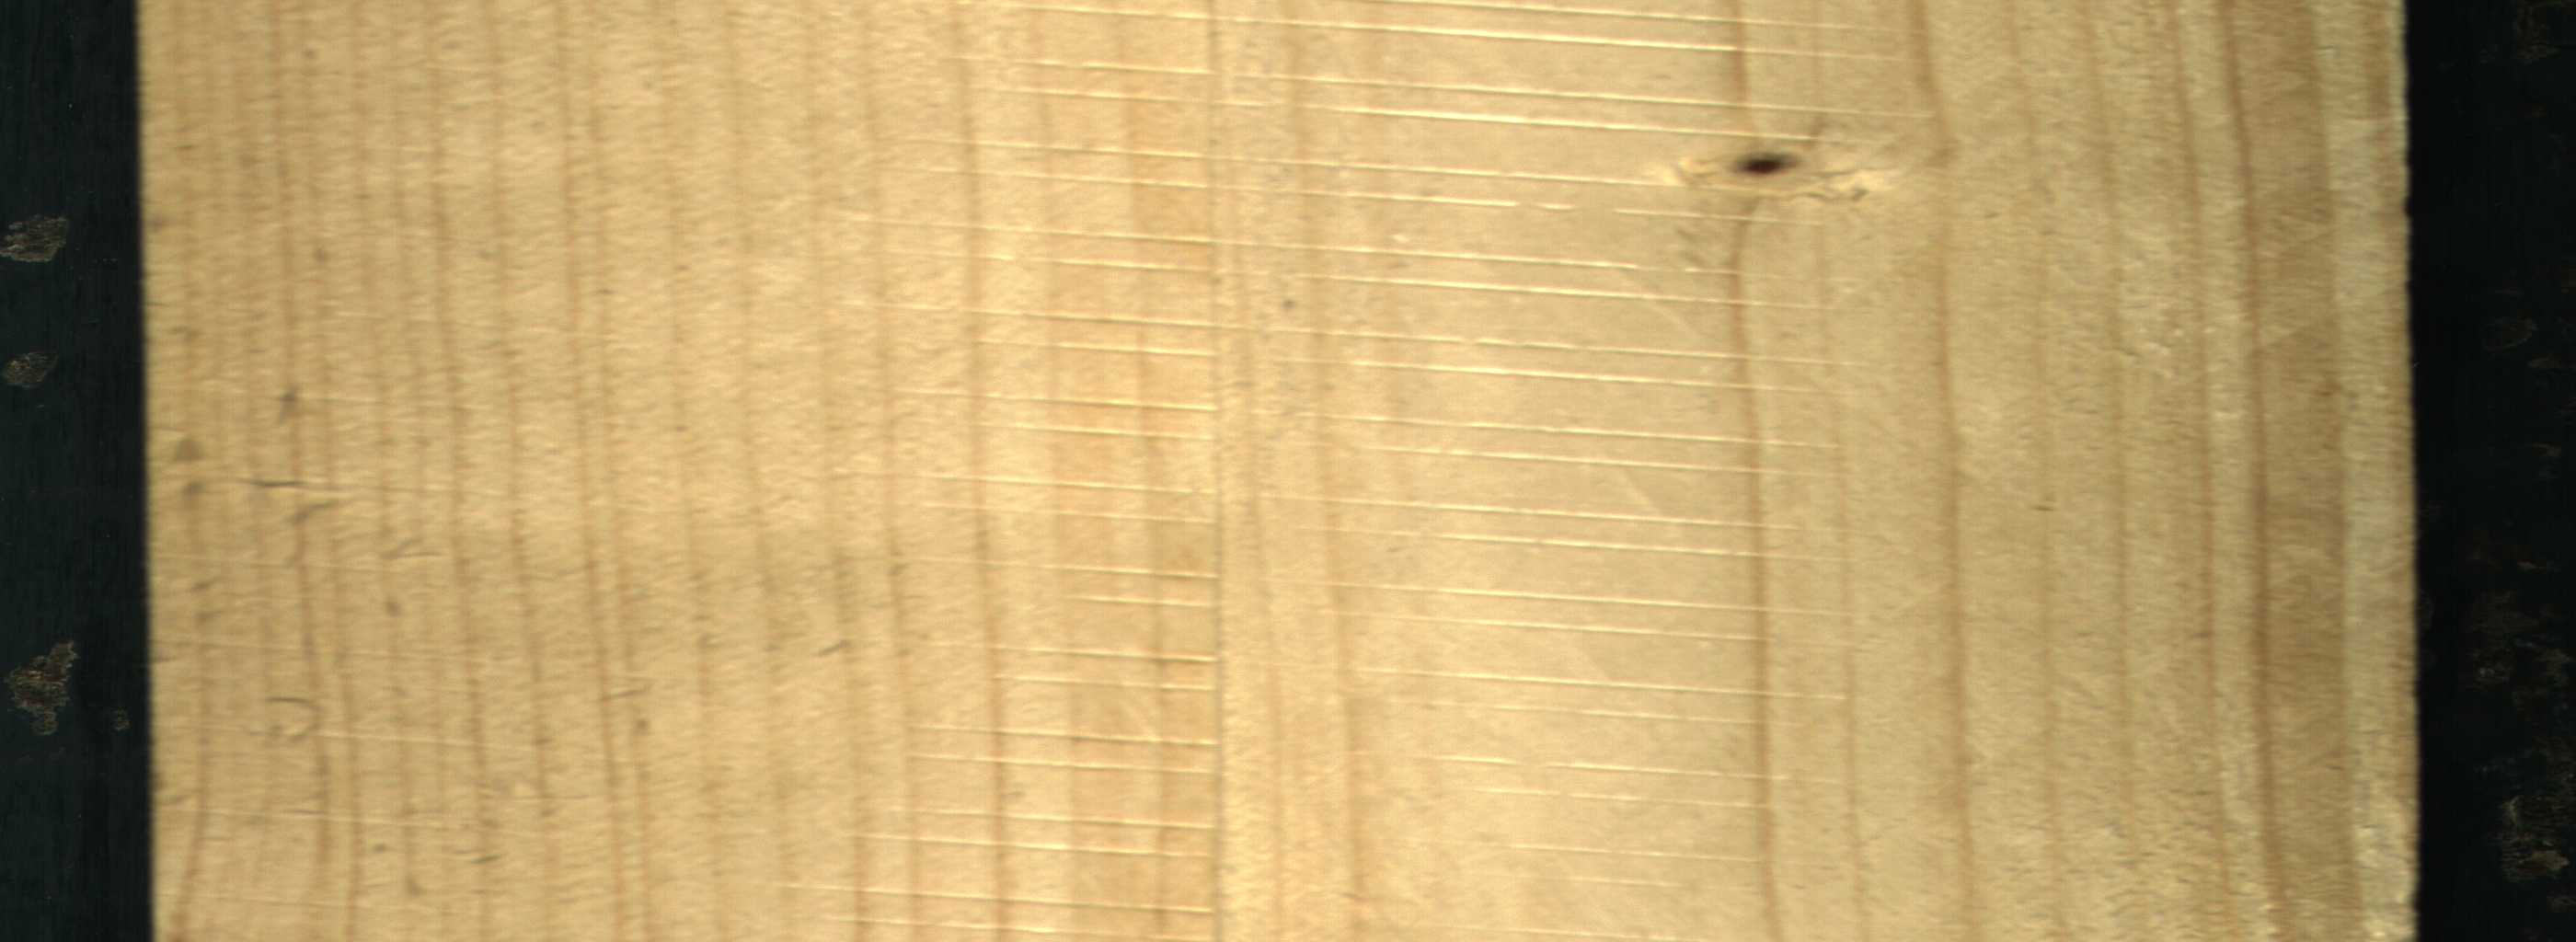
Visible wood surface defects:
Dead_Knot